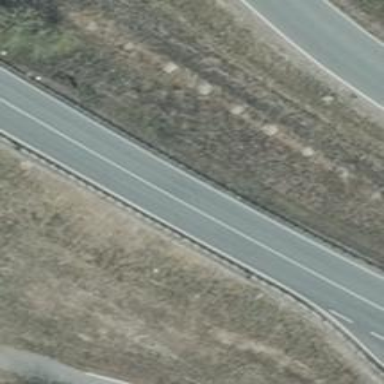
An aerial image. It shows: Asphalt primary highway designated as motorroad.